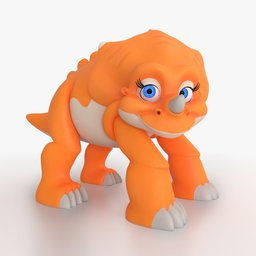
Label: animals